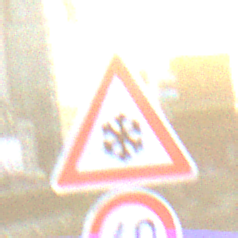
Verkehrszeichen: SchneeOderEisglaette
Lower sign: Geschwindigkeit60
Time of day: SunriseSunset
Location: Outdoor (Urban)
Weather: PartlyCloudy
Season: NotSpecified
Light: Natural